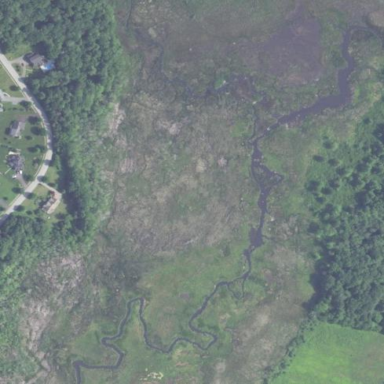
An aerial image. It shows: Marshy wetland area.